Question: Here is my mysql query
'''
SELECT network_mst.NetworkId,network_mst.NetworkName,network_mst.InternationalDBStatus,network_mst.Of fshoreDBStatus,network_mst.InterDBStatus,network_mst.IntraDBStatus
FROM network_mst INNER JOIN carrier_network ON network_mst.NetworkId=carrier_network.NetworkId
INNER JOIN user_network ON network_mst.NetworkId=user_network.NetworkId WHERE UserId=1
AND carrier_network.CarrierId IN (1) GROUP BY network_mst.NetworkId ORDER BY network_mst.NetworkName;
'''
The resulting data is

Sorry for the small image.It has a field called NetworkId.
So my question is how to find the row index of a row with NetworkId 2.Here the answer is row index of row with NetworkId 2 is 3.
But how to find this using query
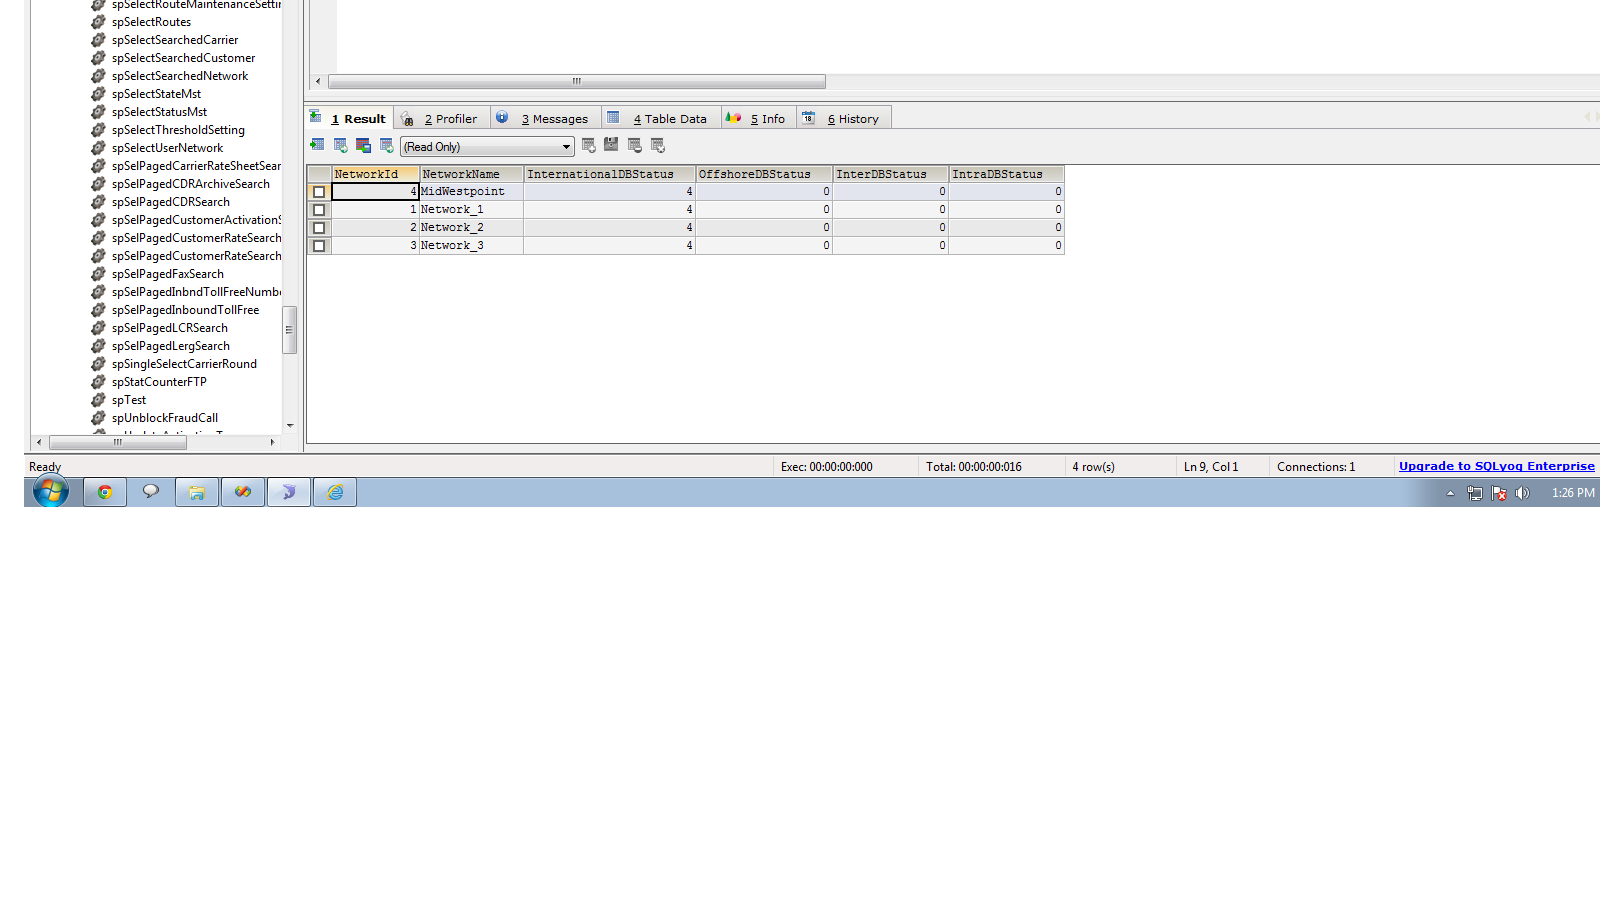
Answer: Try this:
'''
SET @rownum = 0;
Select *
FROM
(
Select *, (@rownum := @rownum+1) as rank
FROM
(
-- Your current query here
) t
) sub WHERE rank = 3
'''
This query should return the row with the 'netword_id = 2' since it is the third row. But you have to watch out the 'ORDER BY' clause in the inner most query since it is what controls the order of the ranking.